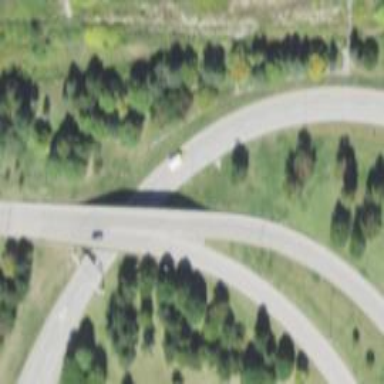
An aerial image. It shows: Asphalt surface bridge.